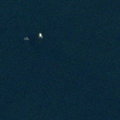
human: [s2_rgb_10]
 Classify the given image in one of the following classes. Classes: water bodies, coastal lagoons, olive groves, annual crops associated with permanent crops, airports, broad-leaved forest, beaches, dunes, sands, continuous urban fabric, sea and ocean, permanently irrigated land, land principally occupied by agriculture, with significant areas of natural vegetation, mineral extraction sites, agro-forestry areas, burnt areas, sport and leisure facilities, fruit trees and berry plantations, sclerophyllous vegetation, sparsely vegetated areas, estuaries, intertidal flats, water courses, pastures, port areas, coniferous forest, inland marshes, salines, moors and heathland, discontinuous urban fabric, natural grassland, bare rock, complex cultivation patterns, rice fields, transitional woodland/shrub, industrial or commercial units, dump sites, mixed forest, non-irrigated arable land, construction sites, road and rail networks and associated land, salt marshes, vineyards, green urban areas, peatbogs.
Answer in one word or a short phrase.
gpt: sea and ocean